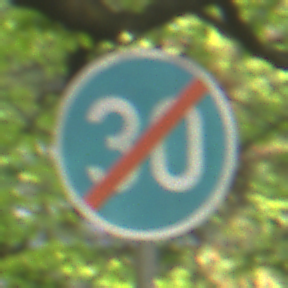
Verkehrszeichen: EndeMindestgeschwindigkeit
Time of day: MorningAfternoon
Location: Outdoor (RoadRail)
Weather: Clear
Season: NotSpecified
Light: Natural